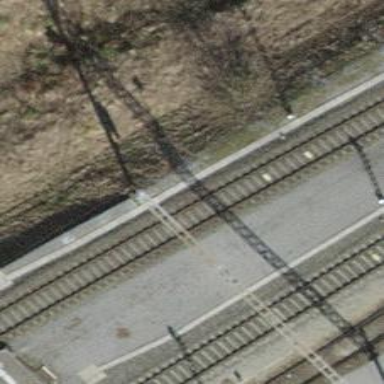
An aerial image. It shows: Railway milestone with catenary mast.